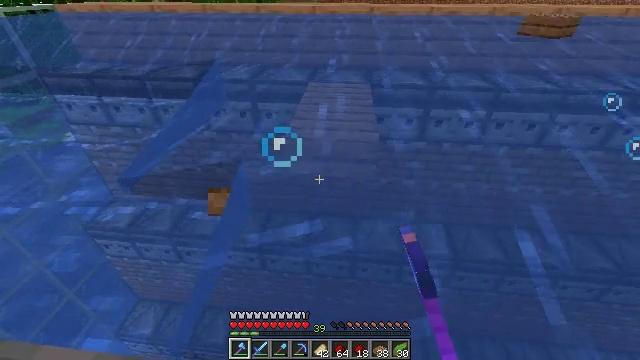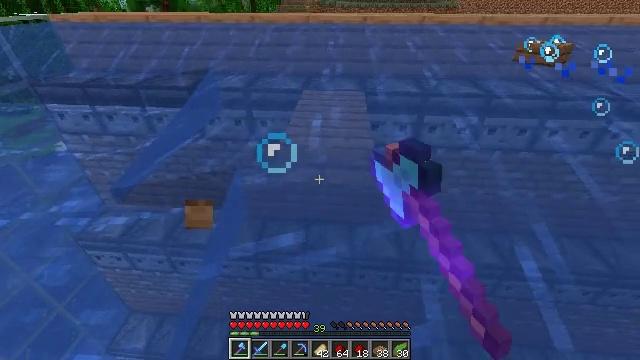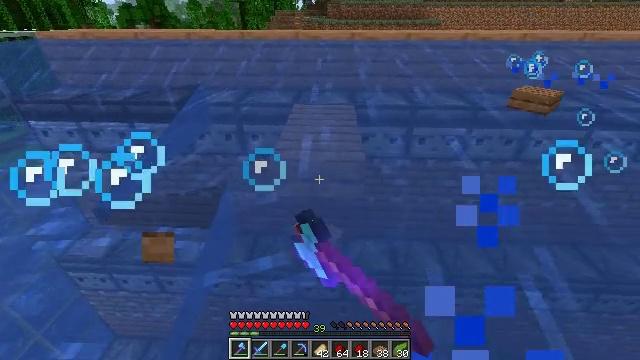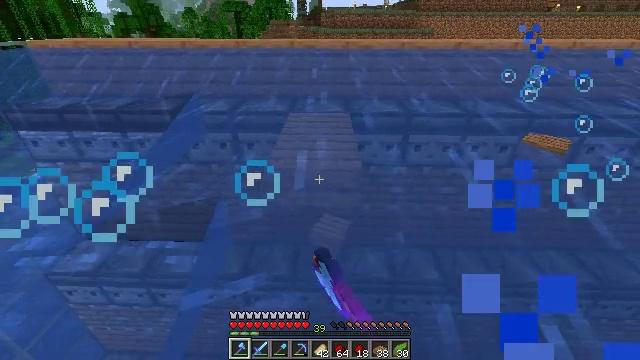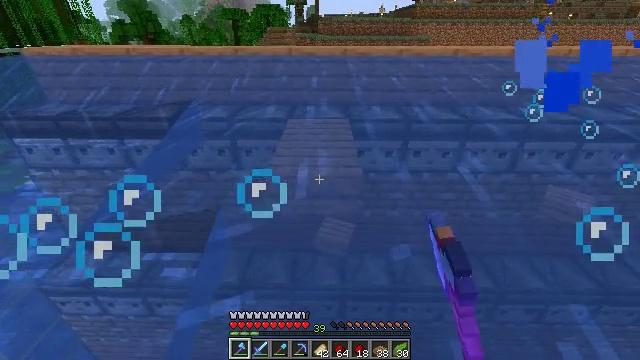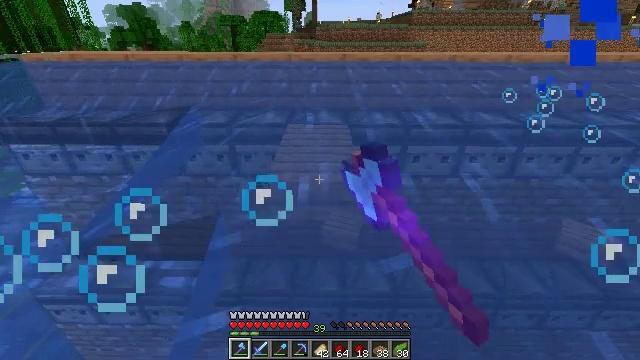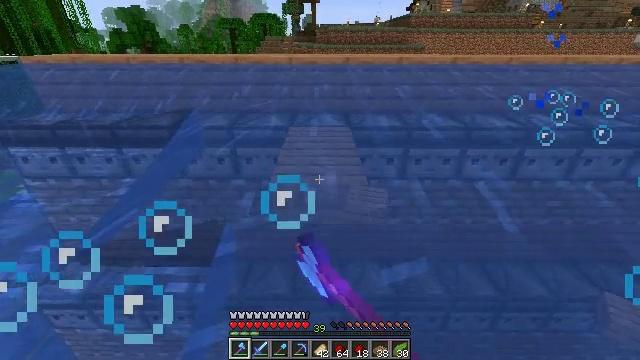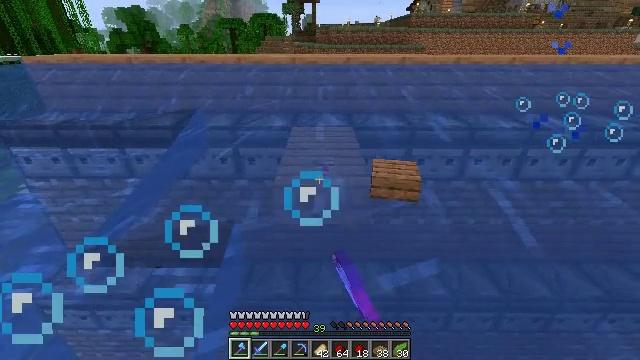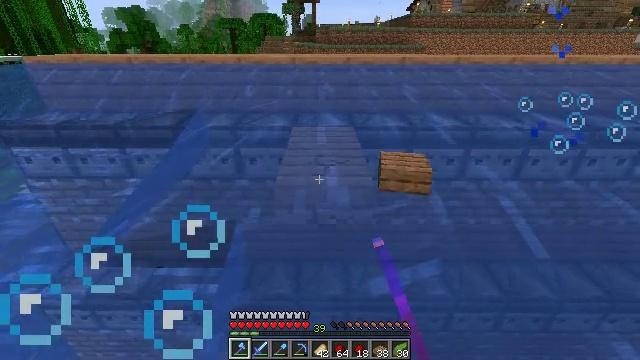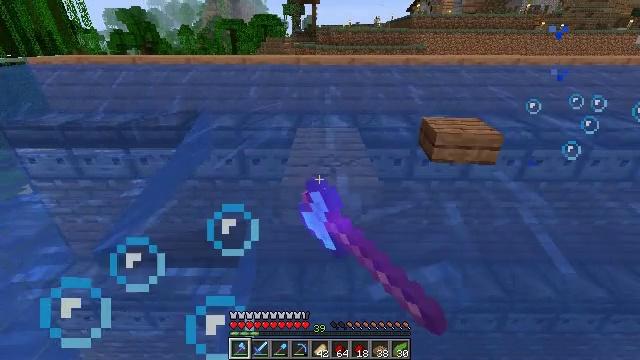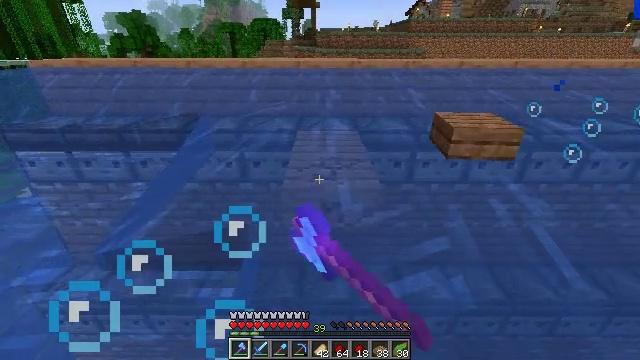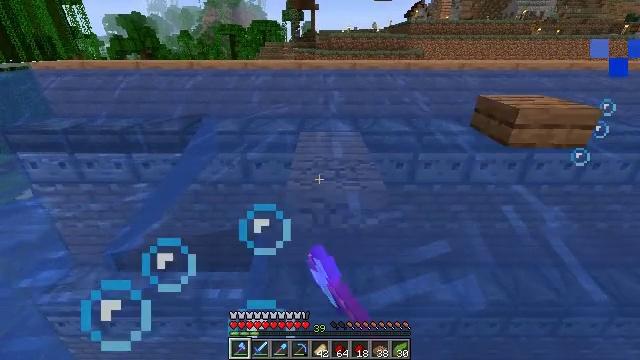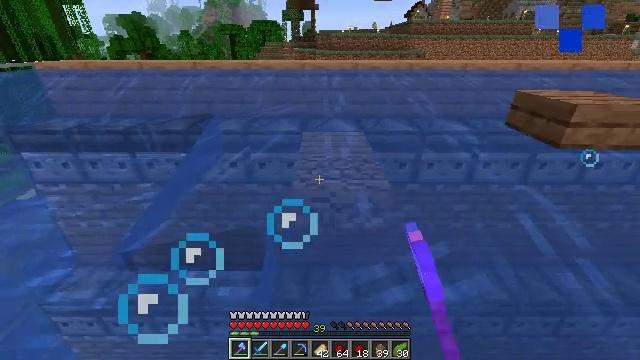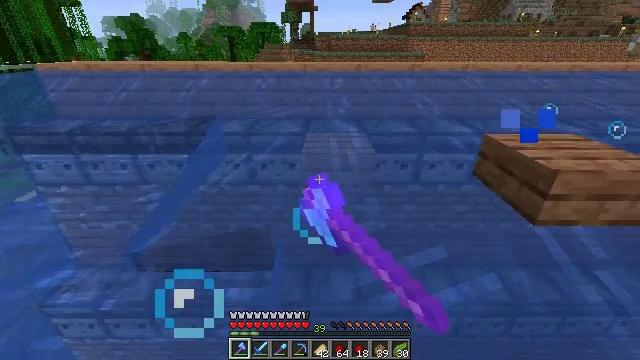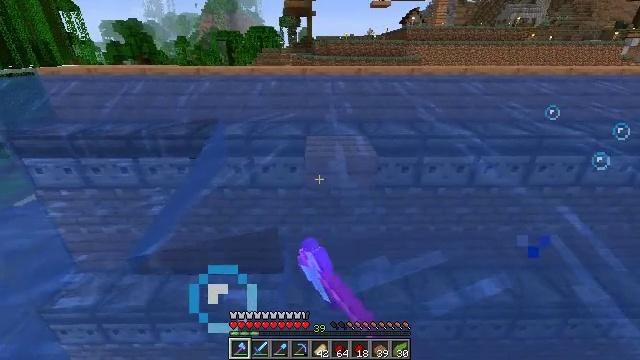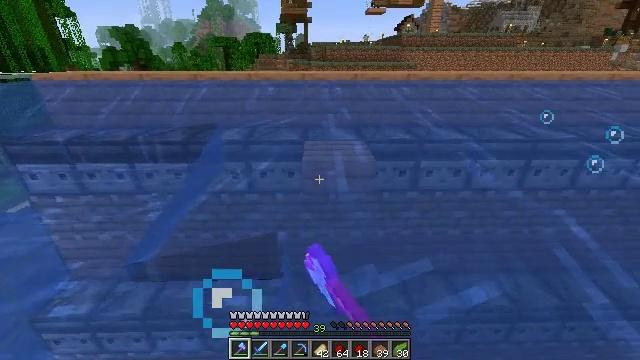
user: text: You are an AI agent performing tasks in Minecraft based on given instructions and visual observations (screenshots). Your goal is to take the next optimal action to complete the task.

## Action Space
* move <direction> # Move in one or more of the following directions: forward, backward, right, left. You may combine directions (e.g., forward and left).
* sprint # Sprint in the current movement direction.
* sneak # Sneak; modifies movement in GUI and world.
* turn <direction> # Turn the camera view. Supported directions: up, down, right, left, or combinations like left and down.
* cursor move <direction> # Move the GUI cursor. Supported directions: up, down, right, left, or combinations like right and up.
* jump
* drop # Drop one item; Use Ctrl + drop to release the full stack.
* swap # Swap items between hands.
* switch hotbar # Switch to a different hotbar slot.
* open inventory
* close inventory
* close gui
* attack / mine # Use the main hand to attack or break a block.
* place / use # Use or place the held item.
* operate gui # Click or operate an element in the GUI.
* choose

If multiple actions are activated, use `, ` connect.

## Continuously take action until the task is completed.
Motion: motion action
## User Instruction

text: Gather the jungle slab for reuse.
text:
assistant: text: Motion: move forward, sneak, turn right and up, attack / mine
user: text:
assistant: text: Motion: move forward, sneak, turn right and up, attack / mine
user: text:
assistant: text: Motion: move forward, sneak, turn right and up, attack / mine
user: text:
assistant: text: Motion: move forward, sneak, turn up, attack / mine
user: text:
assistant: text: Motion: sneak, turn up, attack / mine
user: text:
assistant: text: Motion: sneak, attack / mine
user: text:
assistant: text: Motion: sneak, attack / mine
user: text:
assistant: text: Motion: sneak, attack / mine
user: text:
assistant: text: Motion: sneak, attack / mine
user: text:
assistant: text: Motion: sneak, attack / mine
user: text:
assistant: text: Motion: sneak, attack / mine
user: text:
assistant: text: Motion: sneak, attack / mine
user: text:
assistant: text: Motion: sneak, attack / mine
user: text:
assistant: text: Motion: sneak, attack / mine
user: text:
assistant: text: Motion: sneak, turn up, attack / mine
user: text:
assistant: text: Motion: sneak, attack / mine
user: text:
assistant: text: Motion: sneak, attack / mine
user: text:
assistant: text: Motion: sneak, attack / mine
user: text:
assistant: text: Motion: sneak, attack / mine
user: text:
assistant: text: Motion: sneak, turn right, attack / mine
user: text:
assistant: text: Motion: sneak, turn right and up, attack / mine
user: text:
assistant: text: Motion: sneak, attack / mine
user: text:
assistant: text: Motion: sneak, attack / mine
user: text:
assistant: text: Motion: sneak, attack / mine
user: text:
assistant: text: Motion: sneak, attack / mine
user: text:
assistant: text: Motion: sneak, attack / mine
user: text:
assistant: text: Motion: sneak, attack / mine
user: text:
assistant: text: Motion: sneak, attack / mine
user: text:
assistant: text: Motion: sneak, attack / mine
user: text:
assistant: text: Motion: sneak, attack / mine